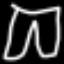
Label: pants